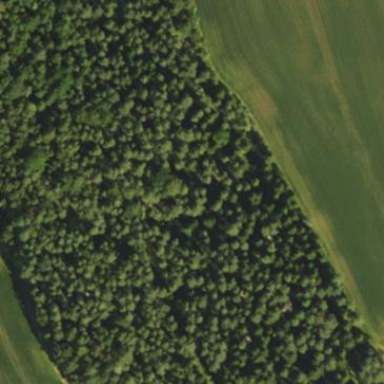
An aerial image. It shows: Forest area predominantly covered with needle-leaved trees.